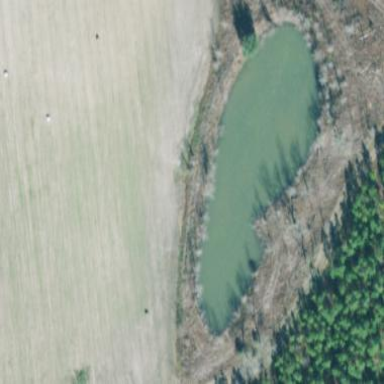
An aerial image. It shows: Peaceful lake or pond in natural setting.